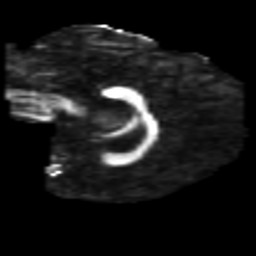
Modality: FA
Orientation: sagittal
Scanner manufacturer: philips
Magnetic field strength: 3 T
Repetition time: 8.6 s
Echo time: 0.127 s